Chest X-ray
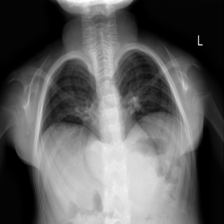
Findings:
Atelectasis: negative
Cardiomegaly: negative
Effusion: negative
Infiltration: negative
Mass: negative
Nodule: negative
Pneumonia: negative
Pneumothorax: negative
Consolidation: negative
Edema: negative
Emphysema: negative
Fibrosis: negative
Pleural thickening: negative
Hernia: negative